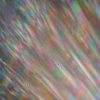
Label: sunburn